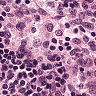
Metastatic tissue present: no